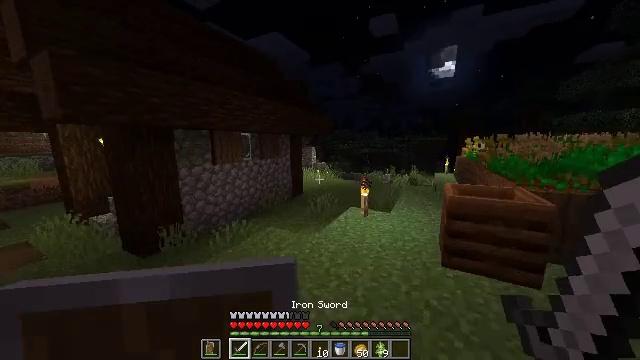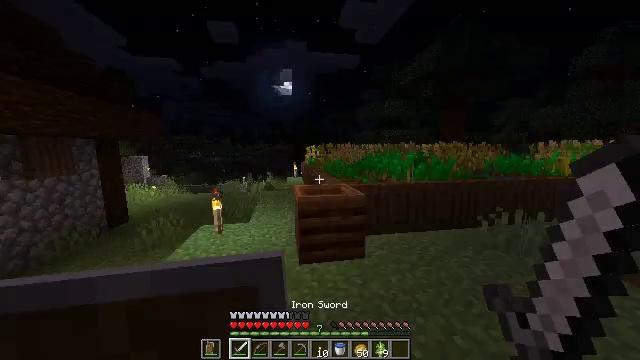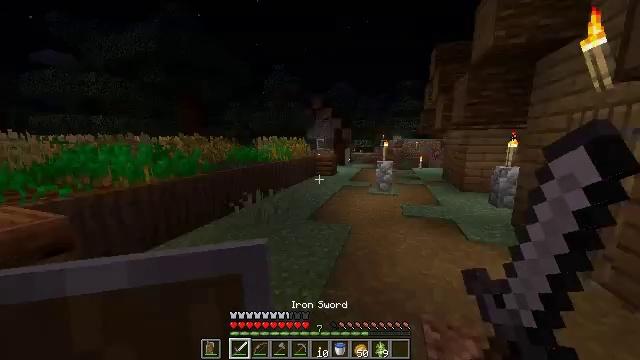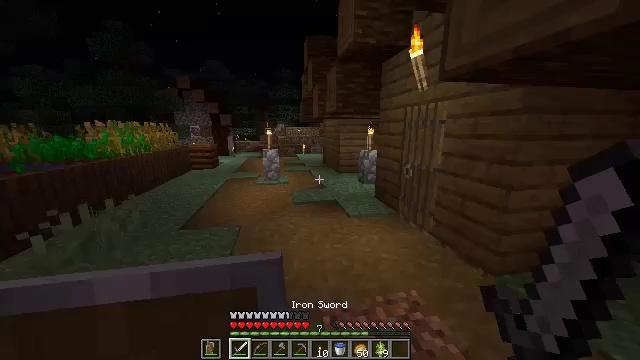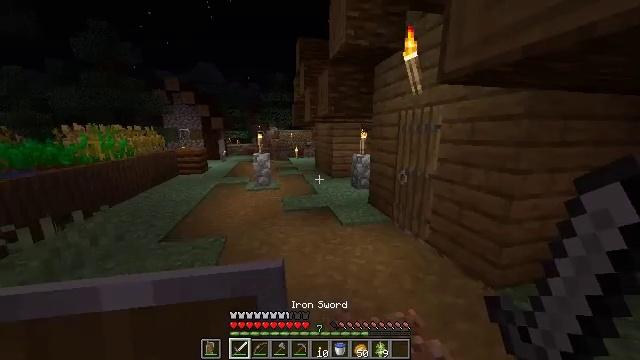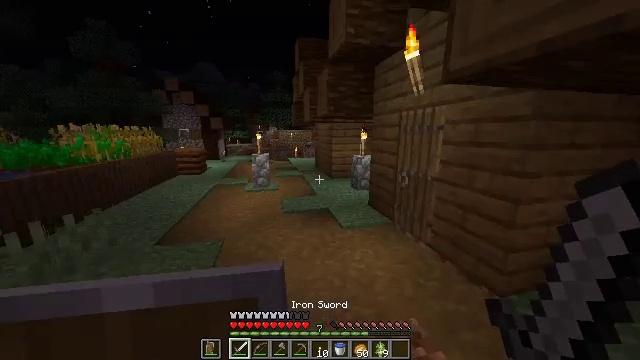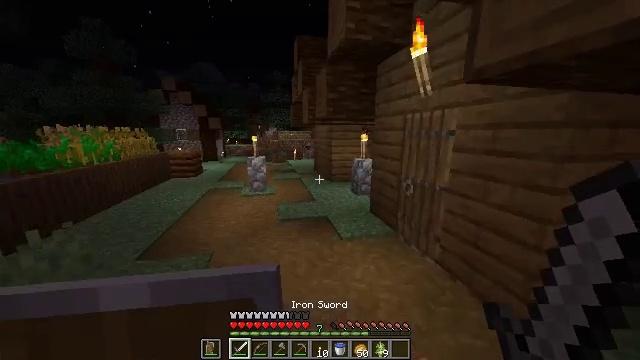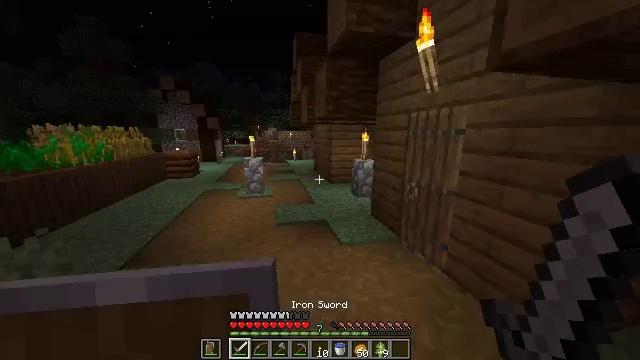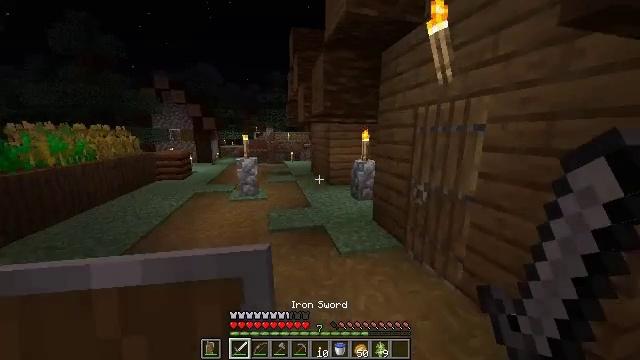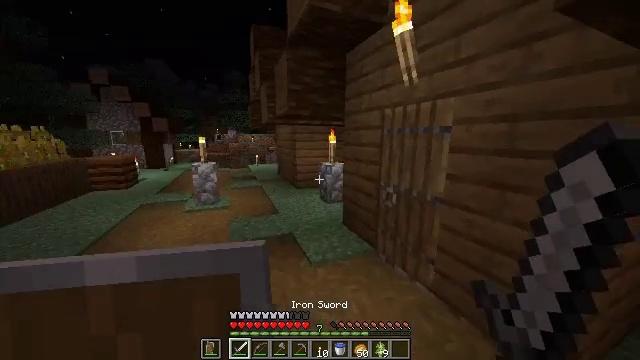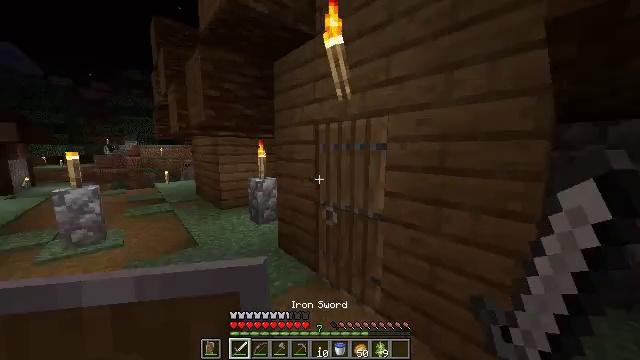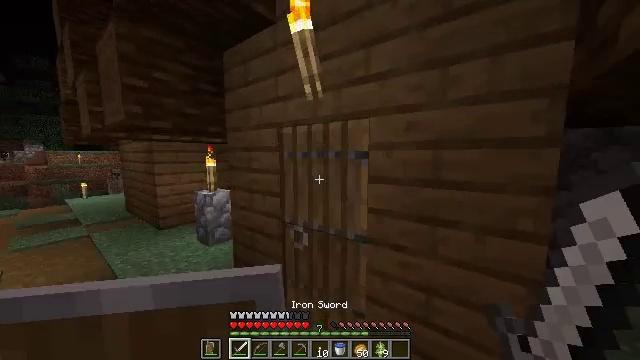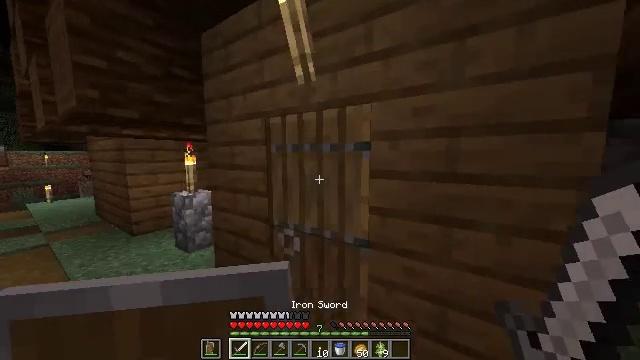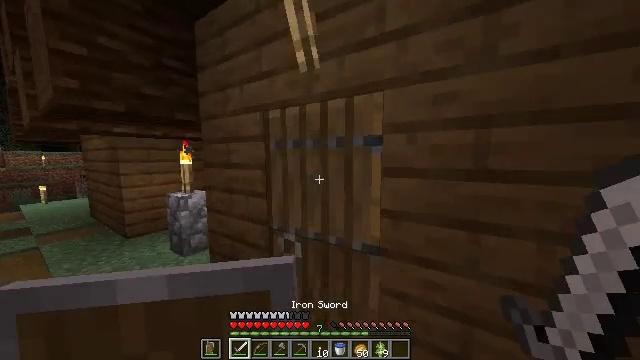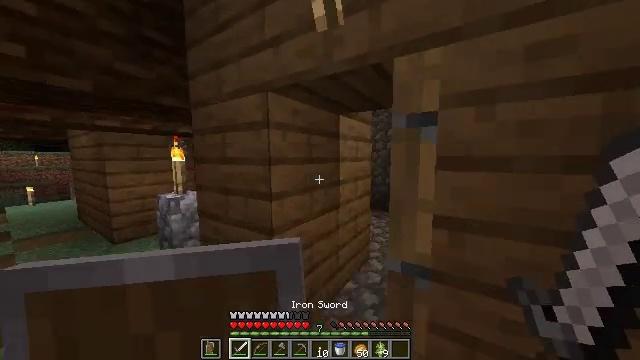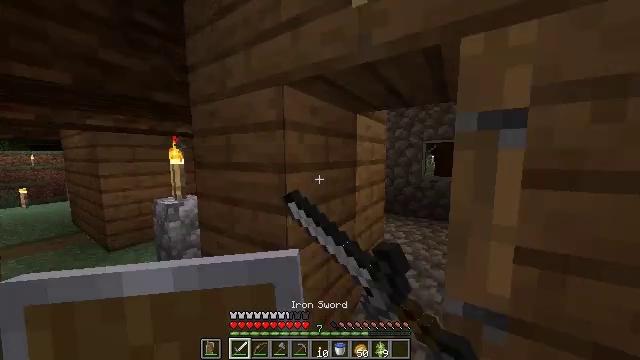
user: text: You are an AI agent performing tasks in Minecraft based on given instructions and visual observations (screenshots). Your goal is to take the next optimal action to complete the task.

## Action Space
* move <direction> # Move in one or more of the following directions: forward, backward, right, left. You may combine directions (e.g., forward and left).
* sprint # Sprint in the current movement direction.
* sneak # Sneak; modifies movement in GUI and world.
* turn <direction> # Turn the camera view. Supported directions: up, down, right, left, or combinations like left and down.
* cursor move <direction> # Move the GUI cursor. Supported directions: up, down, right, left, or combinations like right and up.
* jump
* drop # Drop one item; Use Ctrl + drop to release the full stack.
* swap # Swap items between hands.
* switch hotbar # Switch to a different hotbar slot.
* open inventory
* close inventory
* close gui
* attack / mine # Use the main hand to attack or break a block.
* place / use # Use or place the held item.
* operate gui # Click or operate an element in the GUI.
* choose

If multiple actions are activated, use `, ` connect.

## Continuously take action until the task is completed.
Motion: motion action
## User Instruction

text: Dismantle the blue bed.
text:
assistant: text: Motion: move forward and move right, turn right and up
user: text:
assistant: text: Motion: move forward and move right, turn right and down
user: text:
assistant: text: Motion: move forward and move right, turn right and down
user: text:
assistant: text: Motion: move forward, turn right
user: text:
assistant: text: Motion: move forward
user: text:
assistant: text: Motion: move forward
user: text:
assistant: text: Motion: move forward
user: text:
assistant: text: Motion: move forward
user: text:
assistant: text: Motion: move forward, turn right
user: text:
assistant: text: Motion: move forward, turn right and up
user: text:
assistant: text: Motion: move forward, turn right and up
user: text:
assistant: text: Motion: move forward, turn right
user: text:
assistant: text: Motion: move forward
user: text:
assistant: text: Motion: move forward and move left, use / place
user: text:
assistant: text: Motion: move forward and move left, use / place
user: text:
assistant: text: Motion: move forward, turn right and down
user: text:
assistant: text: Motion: move forward, turn right and down
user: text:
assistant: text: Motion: move forward, turn right
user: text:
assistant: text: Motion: move forward, turn right
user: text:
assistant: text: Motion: move forward and move right, turn right and up
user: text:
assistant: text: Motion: move forward and move right
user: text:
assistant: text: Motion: move forward
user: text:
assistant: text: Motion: move forward
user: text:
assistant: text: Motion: move forward
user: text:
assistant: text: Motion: move forward
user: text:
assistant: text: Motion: move forward, turn right and down
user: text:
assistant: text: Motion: move forward, turn right and down
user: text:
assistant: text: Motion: move forward and move left, turn right and down
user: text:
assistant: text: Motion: move forward and move left, turn right and down
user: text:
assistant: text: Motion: move forward and move left, turn right